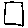
Label: square